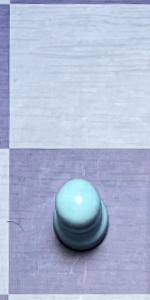
Label: Pawn_White